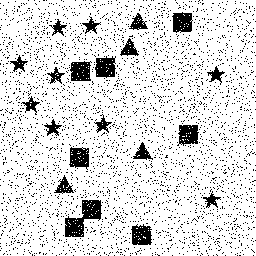
Squares: 8
Triangles: 4
Stars: 9
Total shapes: 21